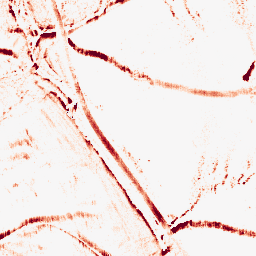
Category: morphological
Decomposition family: morphological_rect
Decomposition parameters: operation: opening
width: 5
height: 10
Upsampling method: lanczos
Upsampling parameters: scale: 8
Upsampling scale: 8